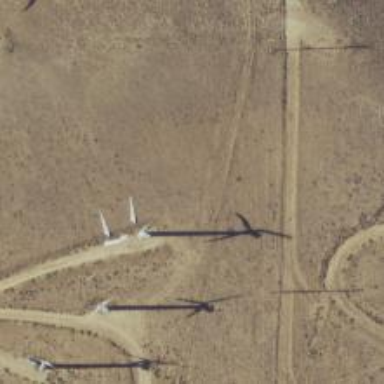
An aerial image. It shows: Wind turbine generating power.